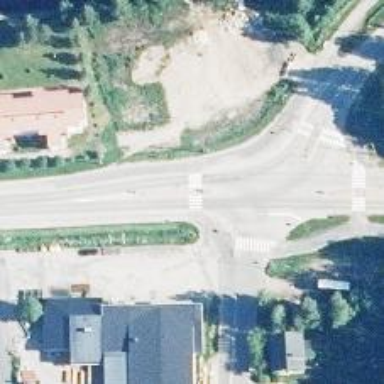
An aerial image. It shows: Island crossing on the road.